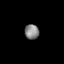
Tissue: skin
Cell type: Epithelial cells
Senescence score: 0.2347
Nuclear area (px): 210
Mean DAPI intensity: 133.105